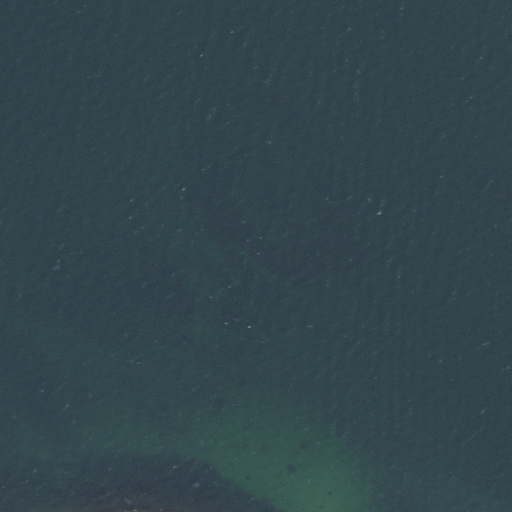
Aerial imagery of bar in Massachusetts named Timmy Point Shoal containing open water and herbaceous wetlands